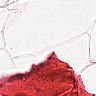
Metastatic tissue present: no